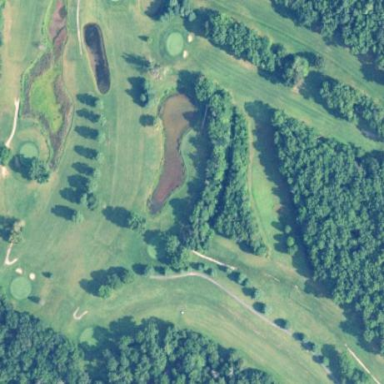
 place for golfing and leisure activities."